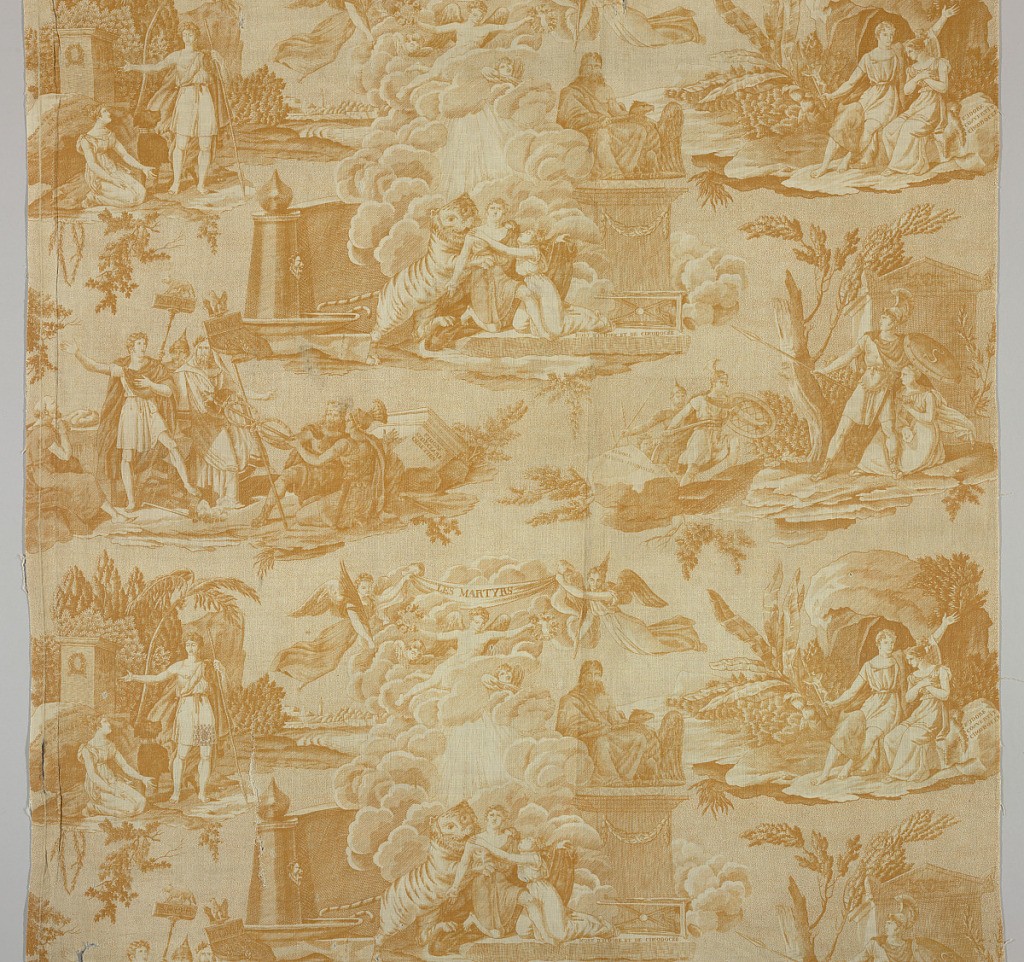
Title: Les Martyrs de Chateaubriand
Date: ca. 1840
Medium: Printed by engraved roller on cotton plain weave,
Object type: Textile
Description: Five scenes of Christian martyrs in Rome. Scenes of a tiger attacking Eudore and Clicoduee at the center. In ocher (color called bistre in French) on white.